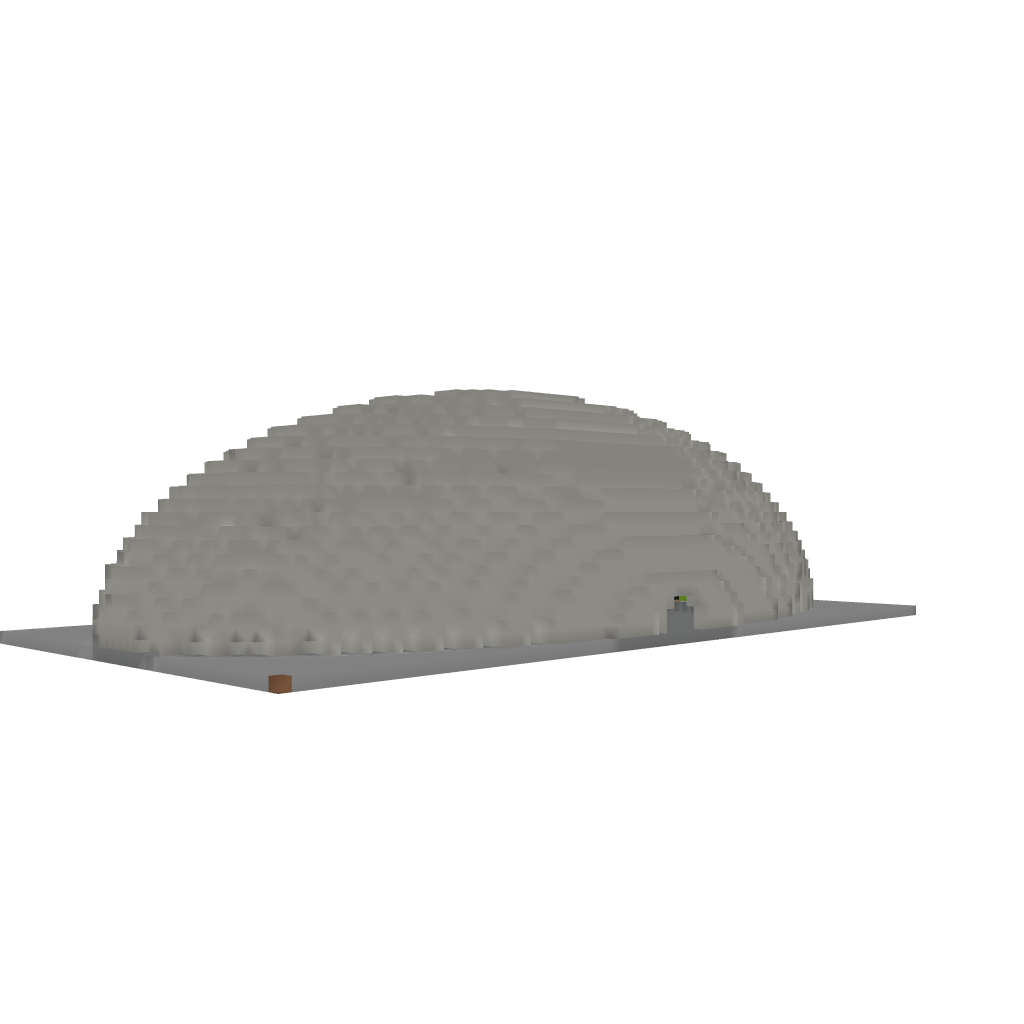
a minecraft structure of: Elliptical BioSphere